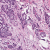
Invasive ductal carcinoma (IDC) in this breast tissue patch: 1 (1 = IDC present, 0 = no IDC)